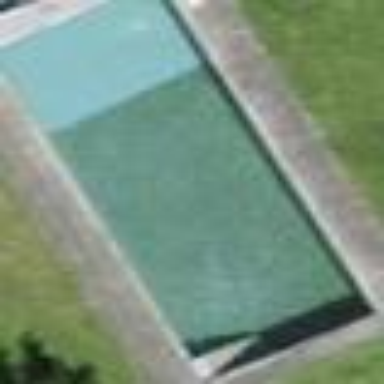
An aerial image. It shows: Swimming pool located in leisure land.